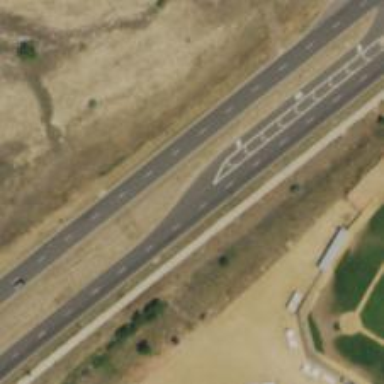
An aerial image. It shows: Secondary link road.